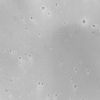
Atmospheric dust classification: not_dusty